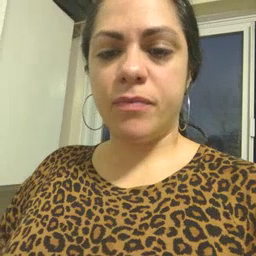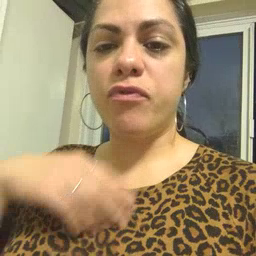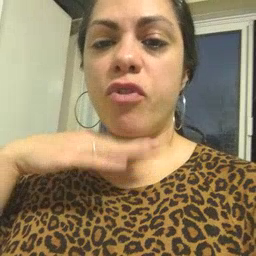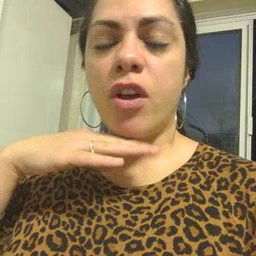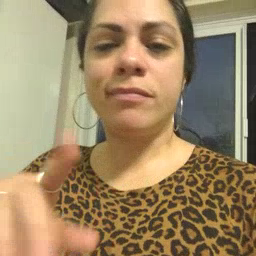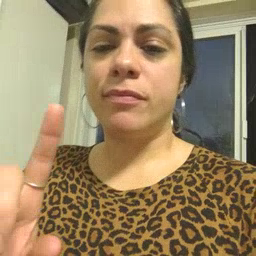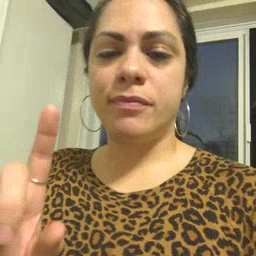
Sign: frog